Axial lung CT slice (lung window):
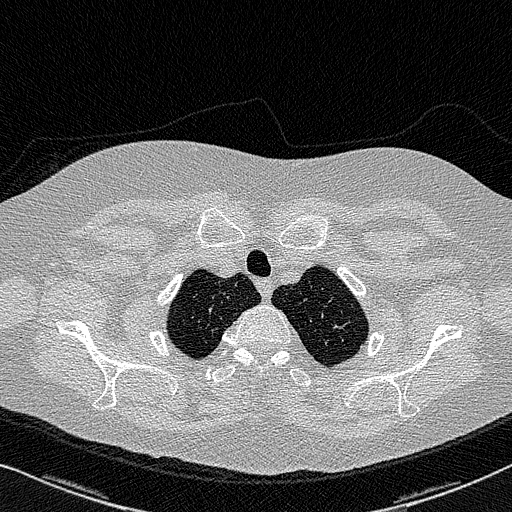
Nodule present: no